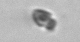
Label: Heterocapsa_rotundata